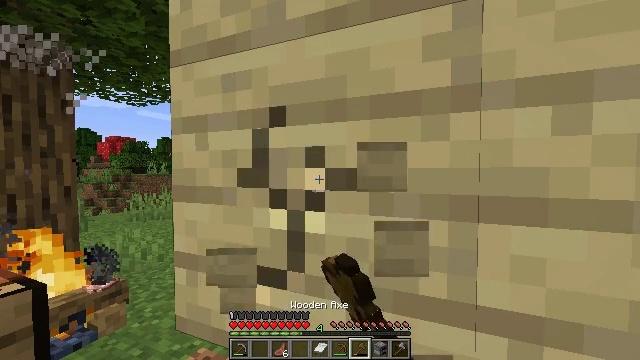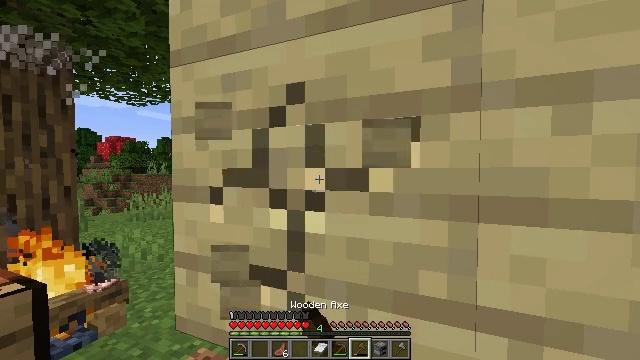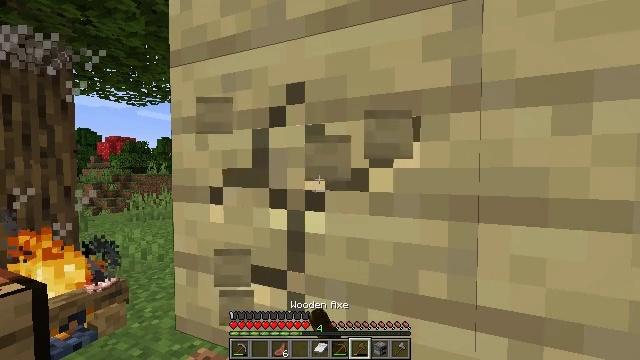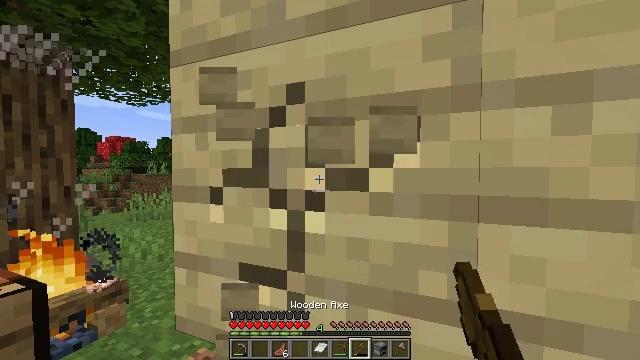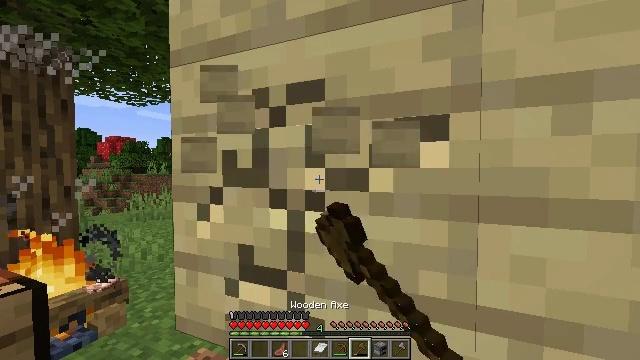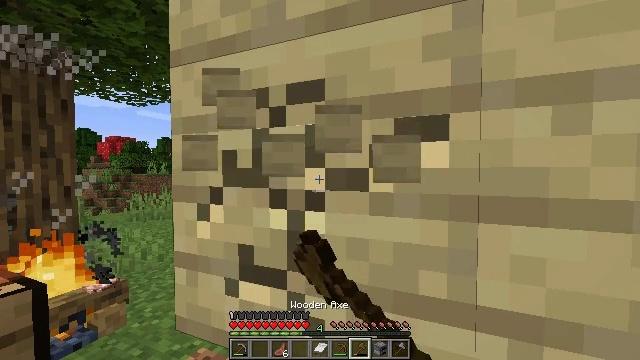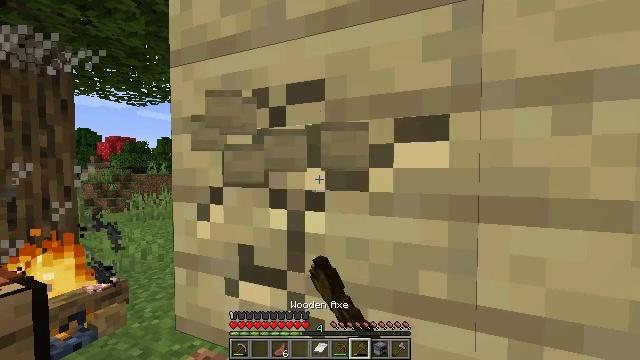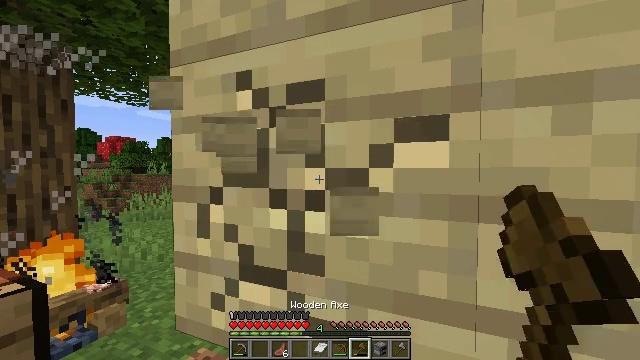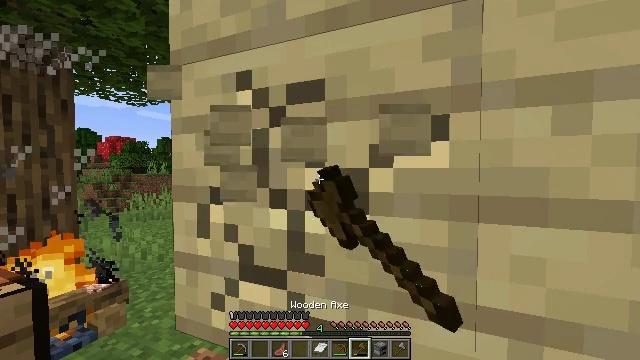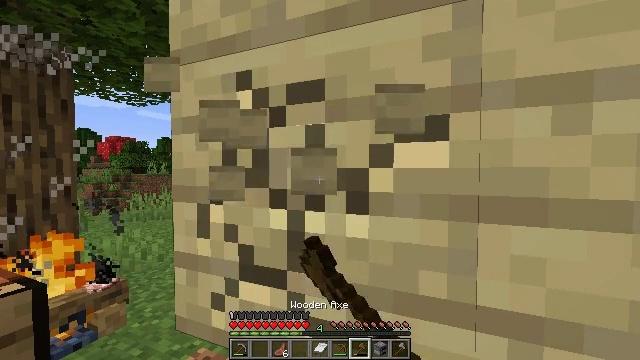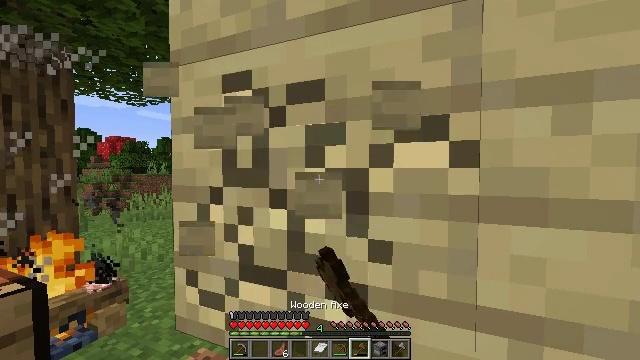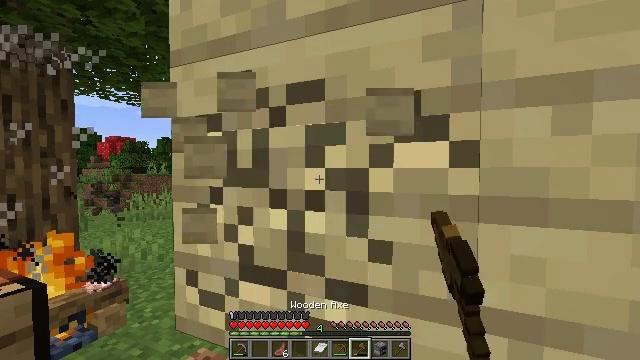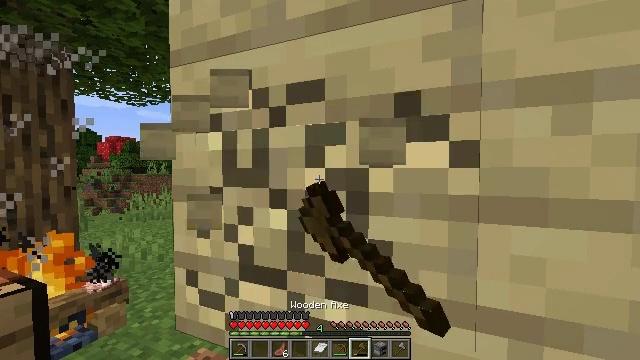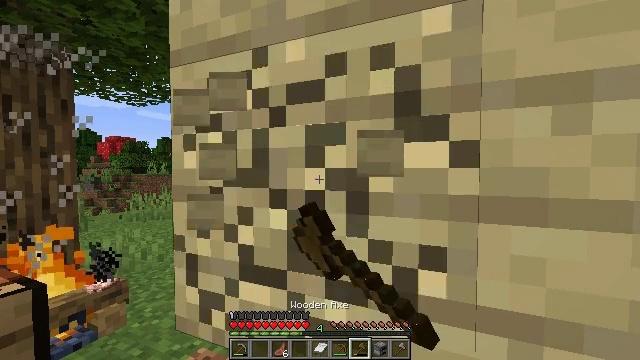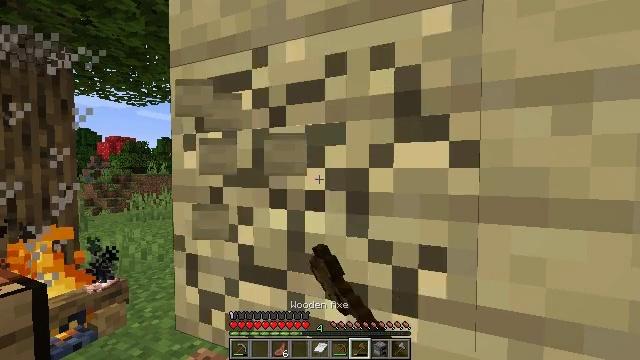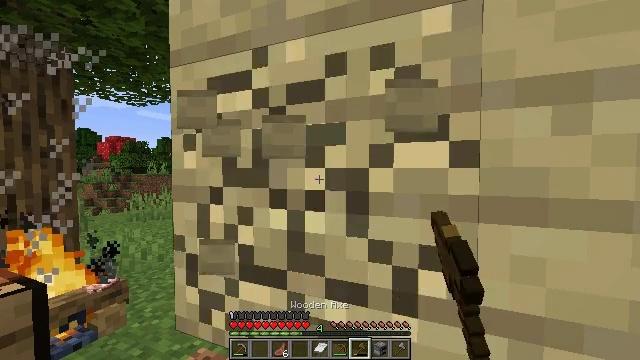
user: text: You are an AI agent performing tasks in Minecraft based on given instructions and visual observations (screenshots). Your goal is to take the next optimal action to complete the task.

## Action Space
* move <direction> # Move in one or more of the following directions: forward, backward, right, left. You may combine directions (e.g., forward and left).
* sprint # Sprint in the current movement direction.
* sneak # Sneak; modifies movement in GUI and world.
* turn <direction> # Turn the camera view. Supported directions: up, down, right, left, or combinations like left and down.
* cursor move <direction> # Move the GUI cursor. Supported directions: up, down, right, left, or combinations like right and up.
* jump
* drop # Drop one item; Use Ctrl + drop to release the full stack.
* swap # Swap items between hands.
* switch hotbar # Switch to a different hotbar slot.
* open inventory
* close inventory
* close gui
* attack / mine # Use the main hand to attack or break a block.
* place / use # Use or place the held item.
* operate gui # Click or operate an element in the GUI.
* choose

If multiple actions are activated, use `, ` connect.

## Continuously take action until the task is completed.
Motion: motion action
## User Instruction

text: Gather some birch planks.
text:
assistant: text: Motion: attack / mine
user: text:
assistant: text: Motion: attack / mine
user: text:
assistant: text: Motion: attack / mine
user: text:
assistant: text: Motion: attack / mine
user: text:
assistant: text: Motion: attack / mine
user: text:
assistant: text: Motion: attack / mine
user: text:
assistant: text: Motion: attack / mine
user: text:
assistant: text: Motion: attack / mine
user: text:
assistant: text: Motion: attack / mine
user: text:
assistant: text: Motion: attack / mine
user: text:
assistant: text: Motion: attack / mine
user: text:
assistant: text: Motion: attack / mine
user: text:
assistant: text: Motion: attack / mine
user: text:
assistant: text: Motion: attack / mine
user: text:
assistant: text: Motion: attack / mine
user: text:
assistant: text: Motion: attack / mine
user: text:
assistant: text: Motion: attack / mine
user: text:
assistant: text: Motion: attack / mine
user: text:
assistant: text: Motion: attack / mine
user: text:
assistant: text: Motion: attack / mine
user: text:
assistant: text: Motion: attack / mine